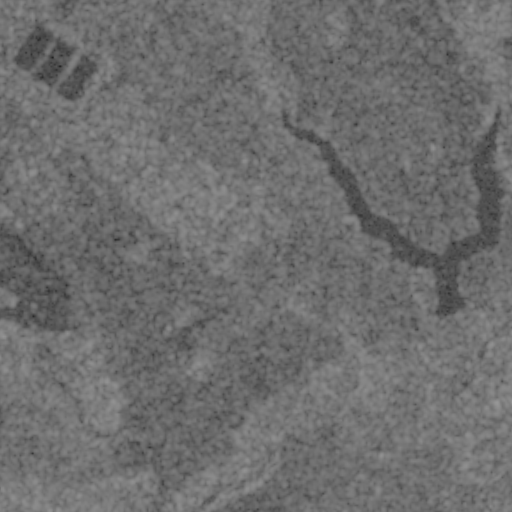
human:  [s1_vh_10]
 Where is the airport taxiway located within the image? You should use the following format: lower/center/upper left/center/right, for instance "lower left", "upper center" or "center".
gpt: The airport taxiway is located in the lower center of the image.
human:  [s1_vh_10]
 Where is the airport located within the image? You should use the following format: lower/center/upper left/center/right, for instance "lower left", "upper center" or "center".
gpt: There is no airport in the image.

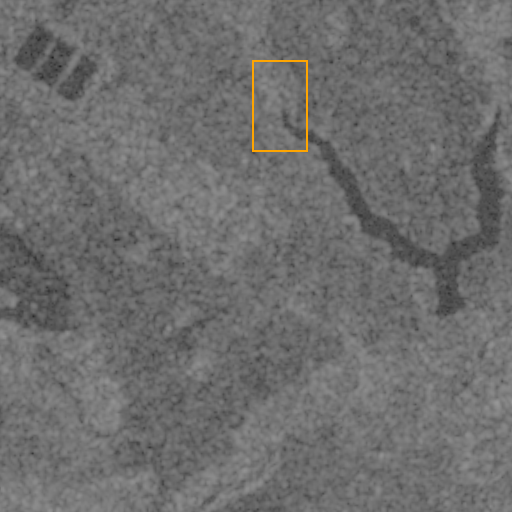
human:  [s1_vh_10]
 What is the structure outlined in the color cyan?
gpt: There is no cyan outline.
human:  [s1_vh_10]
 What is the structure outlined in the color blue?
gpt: There is no structure outlined in blue.